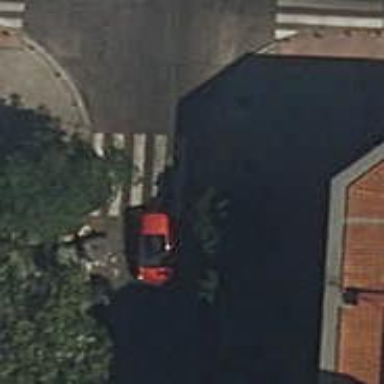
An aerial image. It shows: Uncontrolled crossing on the road.